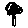
Label: tree